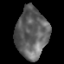
Tissue: lung
Cell type: T cells
Senescence score: 0.2027
Nuclear area (px): 1578
Mean DAPI intensity: 97.913